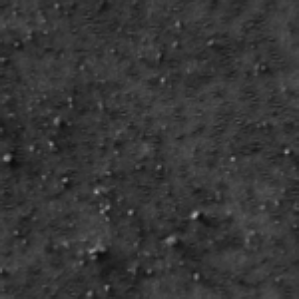
Label: frost